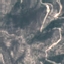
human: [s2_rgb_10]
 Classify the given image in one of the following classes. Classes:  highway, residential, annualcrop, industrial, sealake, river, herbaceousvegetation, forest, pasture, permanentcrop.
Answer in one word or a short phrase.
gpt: HerbaceousVegetation